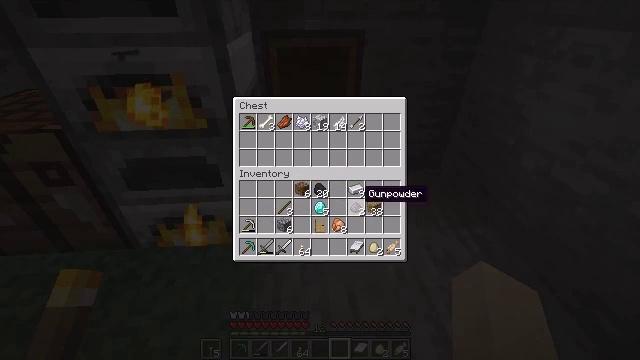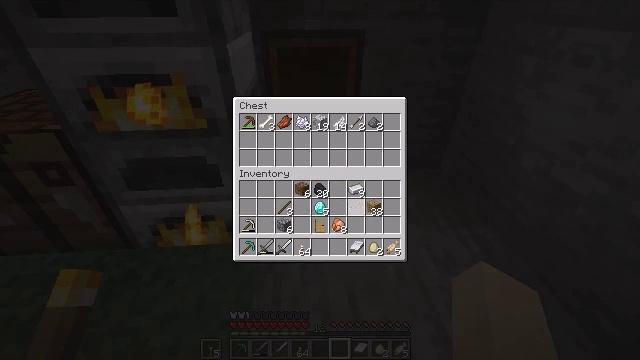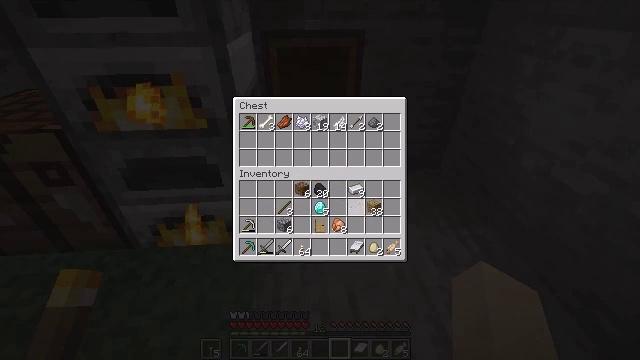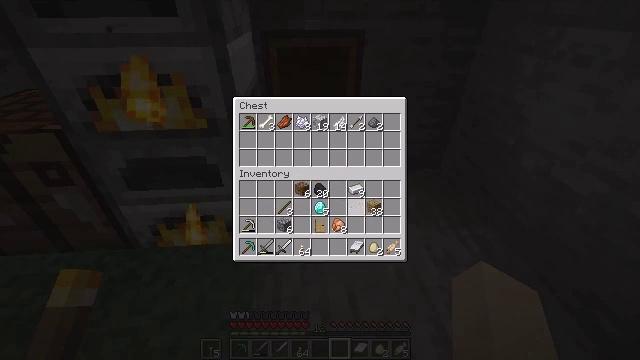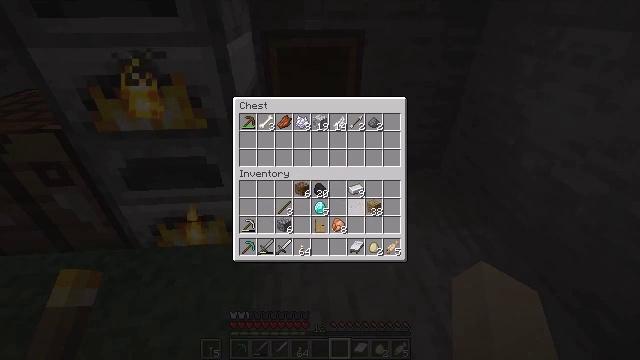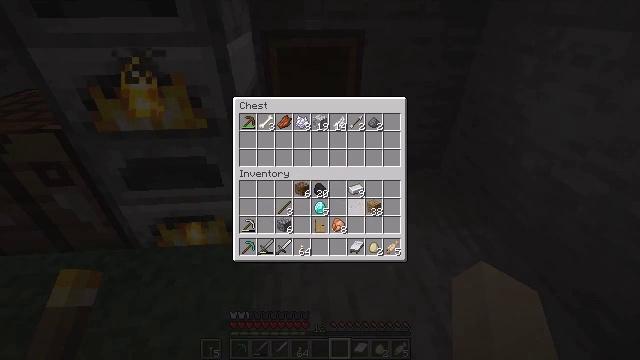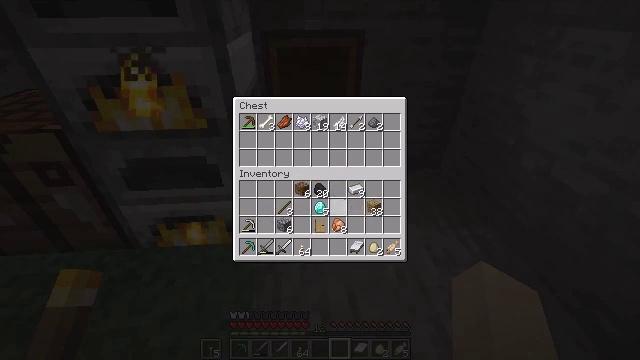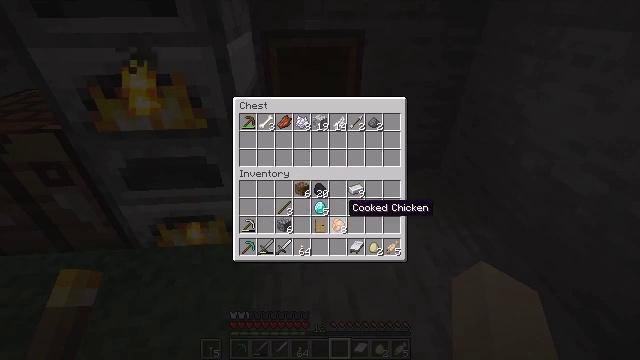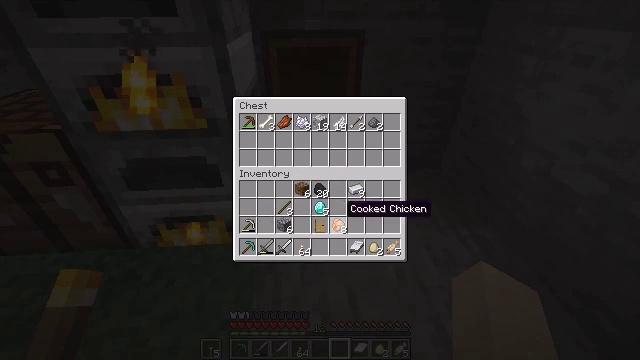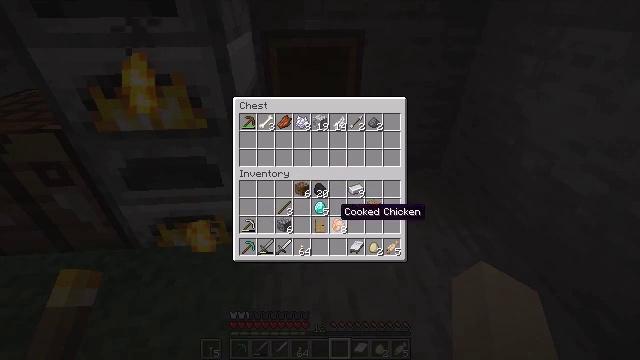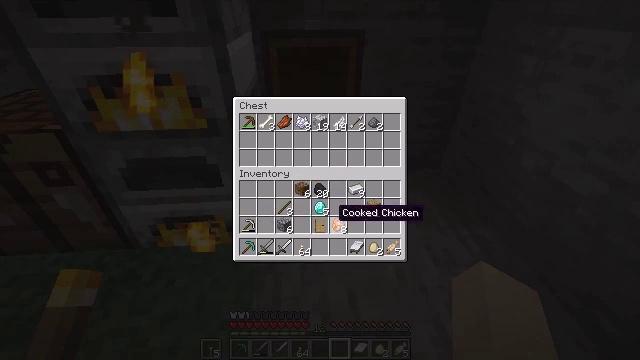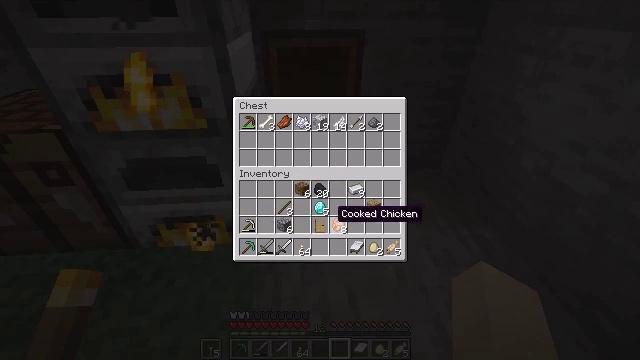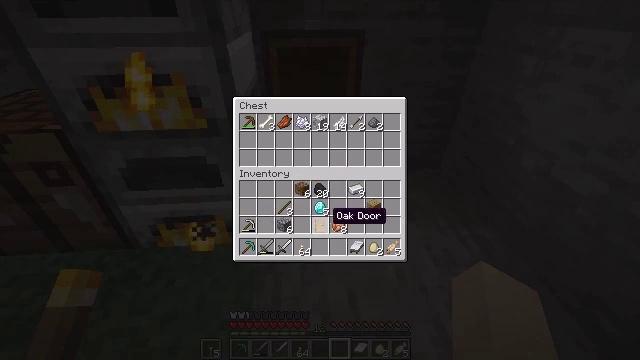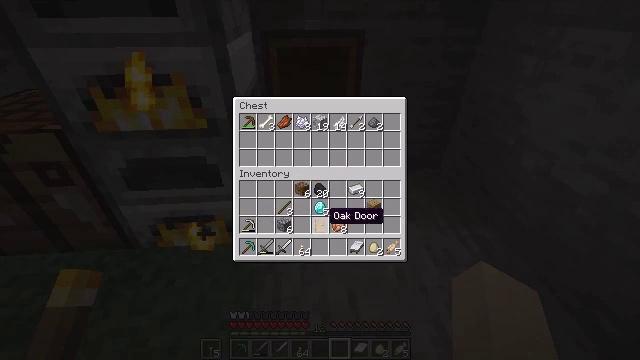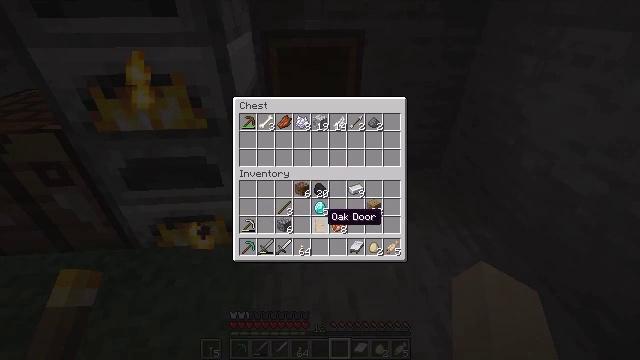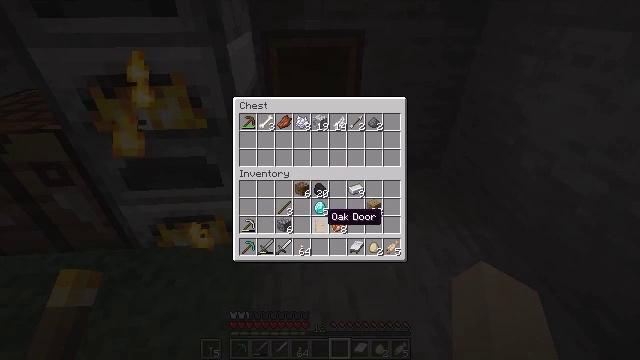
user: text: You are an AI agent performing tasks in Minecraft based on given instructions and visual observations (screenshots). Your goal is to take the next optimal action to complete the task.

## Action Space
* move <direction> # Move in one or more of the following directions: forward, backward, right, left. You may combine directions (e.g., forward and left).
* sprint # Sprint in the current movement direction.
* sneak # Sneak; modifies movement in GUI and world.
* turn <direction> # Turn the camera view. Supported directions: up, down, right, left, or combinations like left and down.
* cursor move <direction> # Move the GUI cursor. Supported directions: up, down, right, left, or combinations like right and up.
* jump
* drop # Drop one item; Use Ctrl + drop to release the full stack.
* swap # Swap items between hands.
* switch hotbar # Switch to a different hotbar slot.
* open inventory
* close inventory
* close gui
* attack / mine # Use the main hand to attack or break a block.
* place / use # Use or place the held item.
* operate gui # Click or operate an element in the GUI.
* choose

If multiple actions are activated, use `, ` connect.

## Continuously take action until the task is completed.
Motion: motion action
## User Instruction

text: Open the crafting table to craft a diamond helmet.
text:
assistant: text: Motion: sneak, operate gui
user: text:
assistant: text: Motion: sneak, operate gui
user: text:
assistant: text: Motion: sneak
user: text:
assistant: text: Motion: sneak
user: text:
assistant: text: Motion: sneak
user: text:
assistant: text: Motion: sneak, cursor move left
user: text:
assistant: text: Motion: sneak
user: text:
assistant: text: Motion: sneak
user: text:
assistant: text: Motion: sneak
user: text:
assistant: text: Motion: sneak
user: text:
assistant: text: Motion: sneak
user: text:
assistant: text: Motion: sneak
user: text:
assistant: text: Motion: sneak
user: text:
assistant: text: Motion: sneak
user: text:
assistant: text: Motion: sneak
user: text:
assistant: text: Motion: sneak
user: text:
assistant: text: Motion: sneak, operate gui
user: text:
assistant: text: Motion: sneak, operate gui
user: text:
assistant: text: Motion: sneak
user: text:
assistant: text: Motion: sneak
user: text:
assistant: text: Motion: sneak, cursor move left
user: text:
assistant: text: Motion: sneak
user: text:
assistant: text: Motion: sneak
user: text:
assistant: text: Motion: sneak
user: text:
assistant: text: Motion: sneak
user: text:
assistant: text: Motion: sneak
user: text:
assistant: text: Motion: sneak
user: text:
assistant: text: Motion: sneak
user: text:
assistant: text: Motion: sneak
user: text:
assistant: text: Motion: sneak